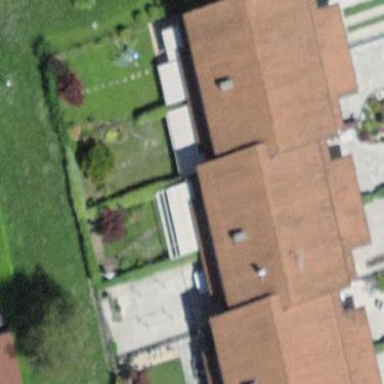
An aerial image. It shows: Gabled roof house.